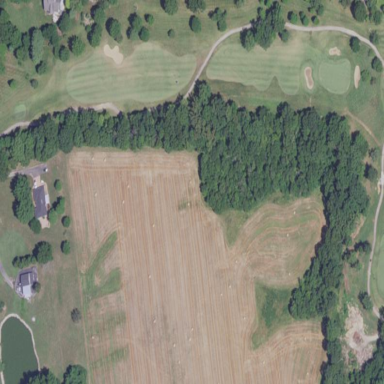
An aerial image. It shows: Rough area in golf course.